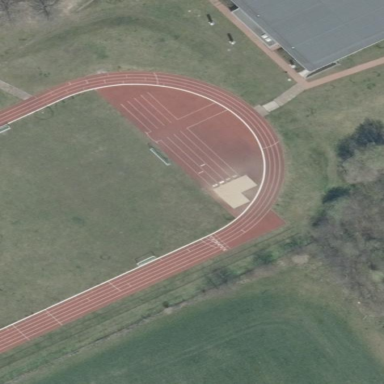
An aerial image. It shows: Long jump sport pitch.